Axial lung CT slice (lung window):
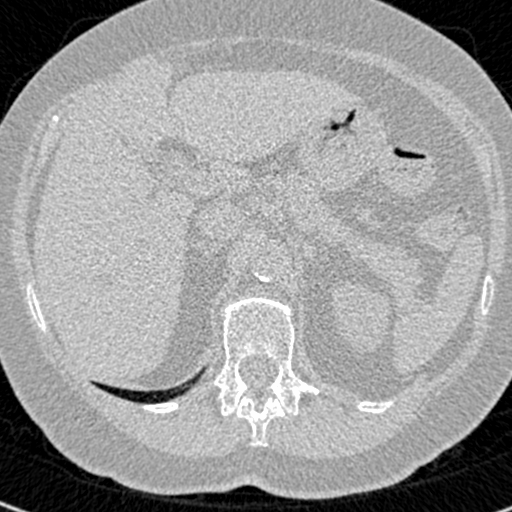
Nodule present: no